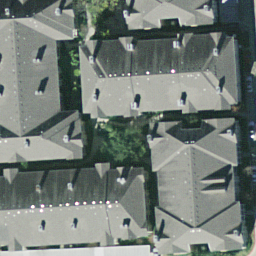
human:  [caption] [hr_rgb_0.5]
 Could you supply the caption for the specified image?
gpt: Many houses and plants pressed together in the dense residential area .

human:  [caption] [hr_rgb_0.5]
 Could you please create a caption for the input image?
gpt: Many houses pressed together in the dense residential area .

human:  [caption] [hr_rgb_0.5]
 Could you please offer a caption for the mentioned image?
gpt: Some houses with black roofs pressed together .

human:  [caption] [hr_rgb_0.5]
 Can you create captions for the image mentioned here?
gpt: This is a dense residential area .

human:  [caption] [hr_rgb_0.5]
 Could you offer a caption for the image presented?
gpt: This is a dense residential area with many houses and plants .